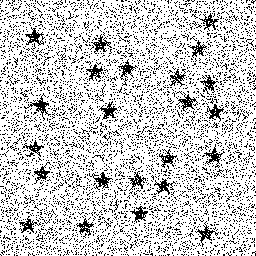
Squares: 0
Triangles: 0
Stars: 23
Total shapes: 23